Interaction volume radius: 10 \u00c5
Interaction volume height: 10 \u00c5
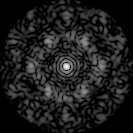
Disorder parameter: 0.6809